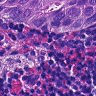
Metastatic tissue present: yes